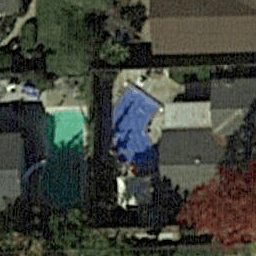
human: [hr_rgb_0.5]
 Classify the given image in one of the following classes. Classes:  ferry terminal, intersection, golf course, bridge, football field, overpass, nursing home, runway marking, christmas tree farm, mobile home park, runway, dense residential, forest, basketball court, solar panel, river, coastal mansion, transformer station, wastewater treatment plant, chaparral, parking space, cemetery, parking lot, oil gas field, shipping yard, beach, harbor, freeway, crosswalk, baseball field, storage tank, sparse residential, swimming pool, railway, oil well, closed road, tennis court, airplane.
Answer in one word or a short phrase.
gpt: swimming pool